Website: apple
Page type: customer-info-address
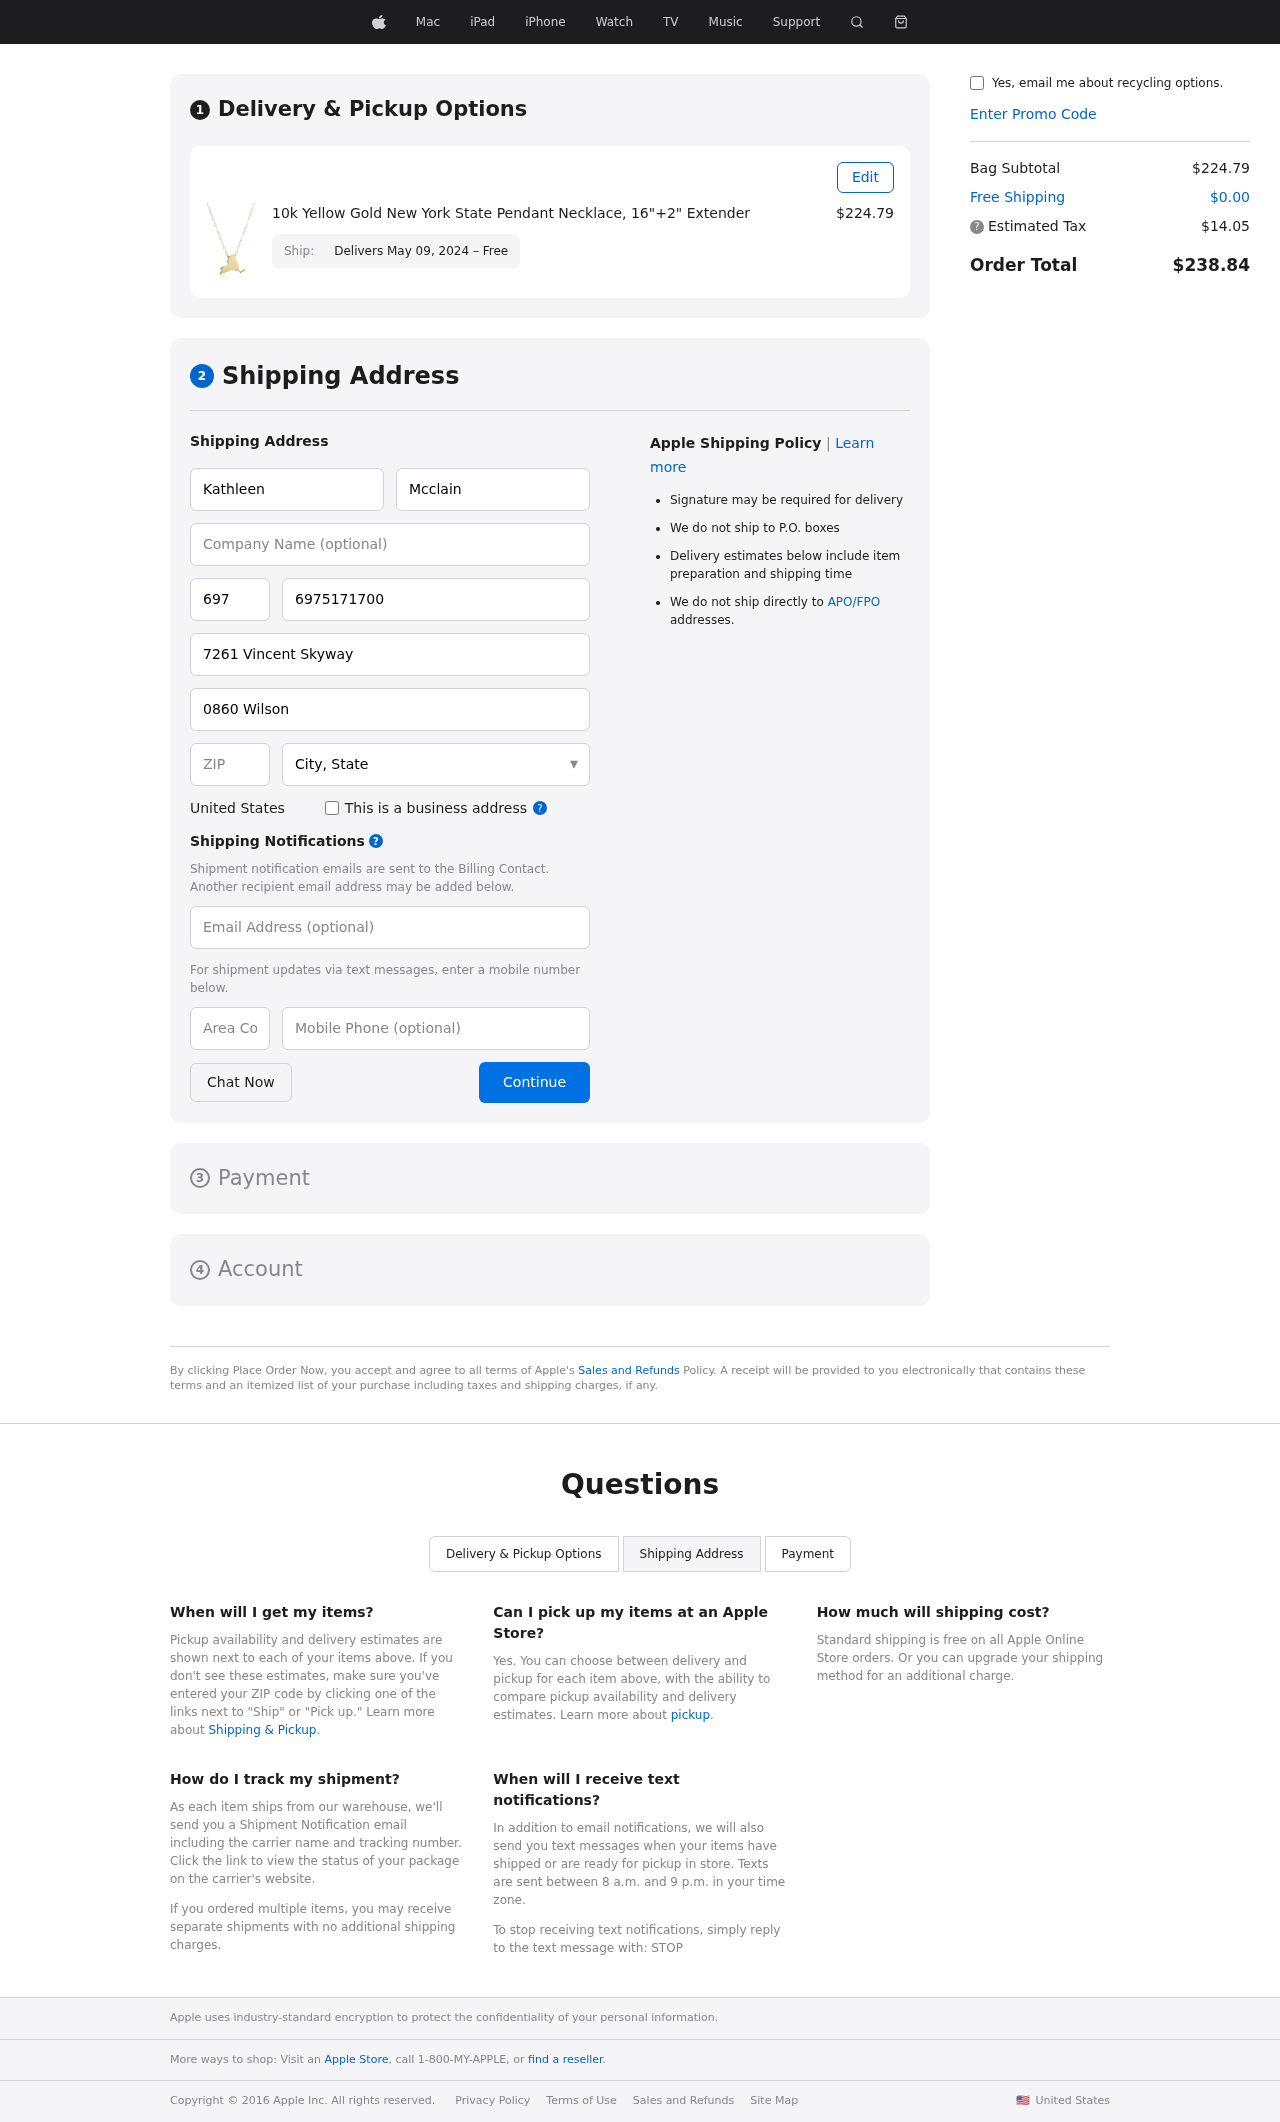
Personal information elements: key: PII_CITY_STATE
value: West Megan, GU
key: PII_COUNTRY
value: United States
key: PII_EMAIL
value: kathleen.mcclain@gmail.com
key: PII_FIRSTNAME
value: Kathleen
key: PII_LASTNAME
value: Mcclain
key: PII_PHONE
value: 6975171700
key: PII_PHONE_AREA
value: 697
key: PII_POSTCODE
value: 39431
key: PII_STREET
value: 7261 Vincent Skyway
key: PII_STREET2
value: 0860 Wilson Tunnel
Product elements: key: PRODUCT1_NAME
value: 10k Yellow Gold New York State Pendant Necklace, 16"+2" Extender
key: PRODUCT1_PRICE
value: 224.79
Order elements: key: ORDER_DELIVERY_DATE
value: Delivers May 09, 2024 – Free
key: ORDER_SUBTOTAL
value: $224.79
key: ORDER_SHIPPING_COST
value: $0.00
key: ORDER_TAX
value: $14.05
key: ORDER_TOTAL
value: $238.84